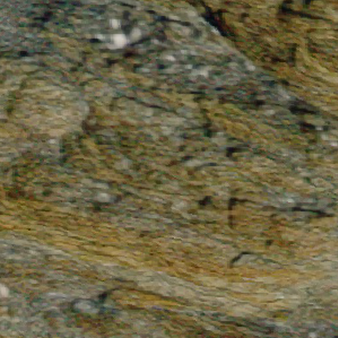
Label: other